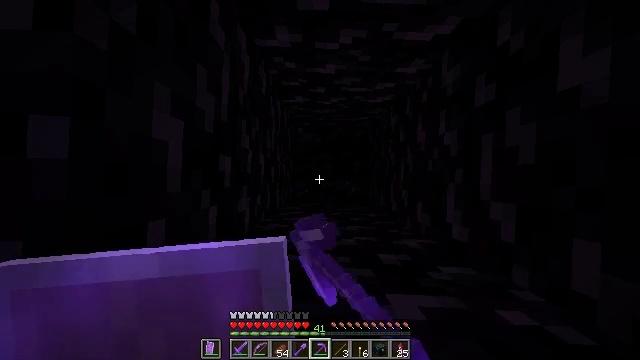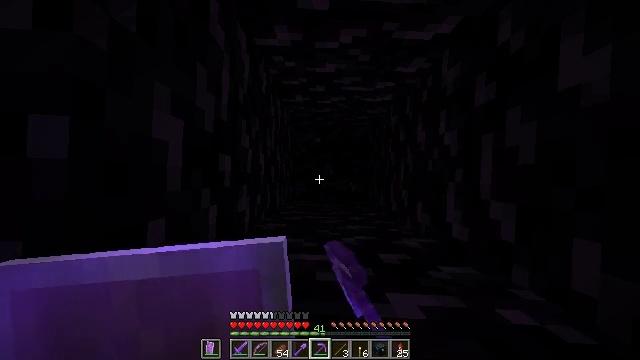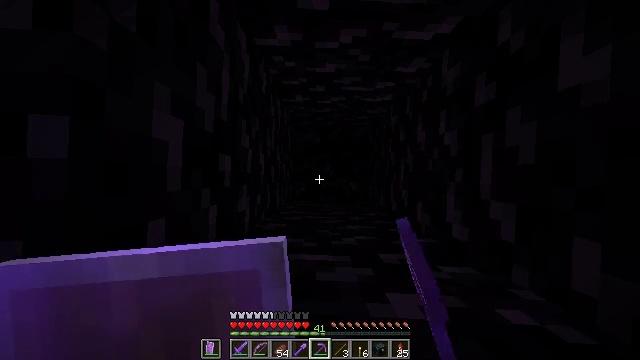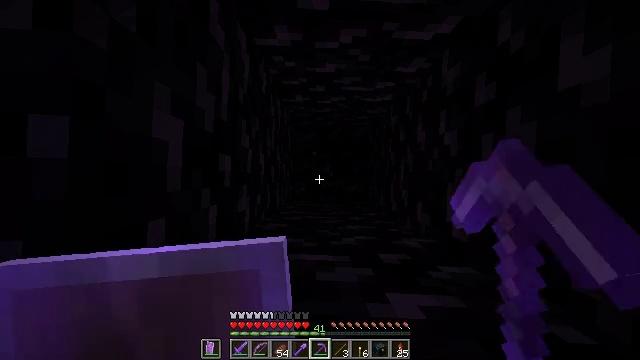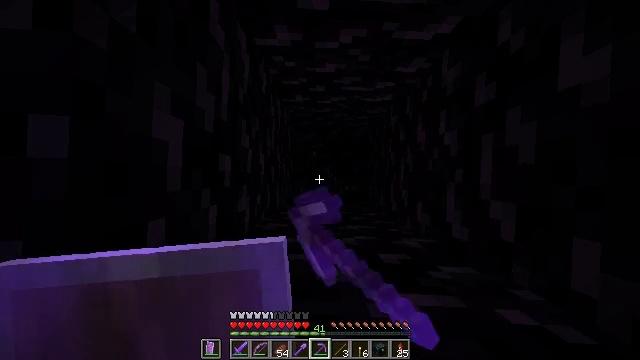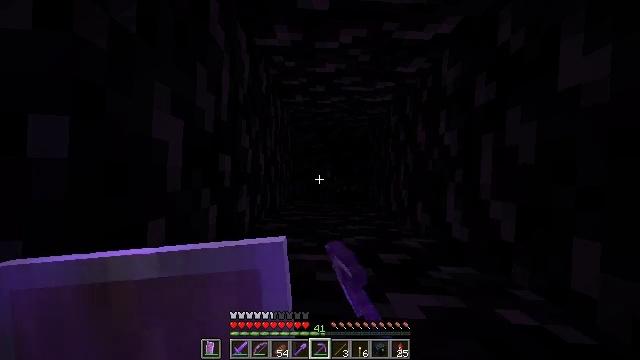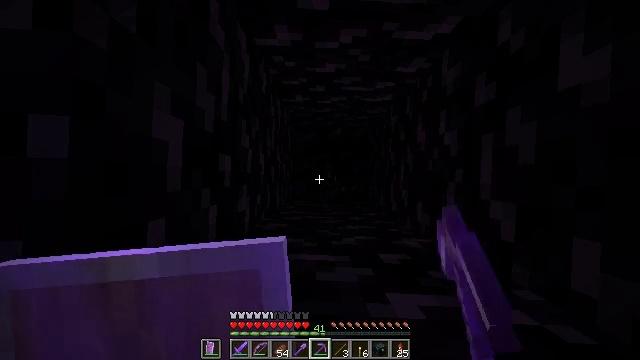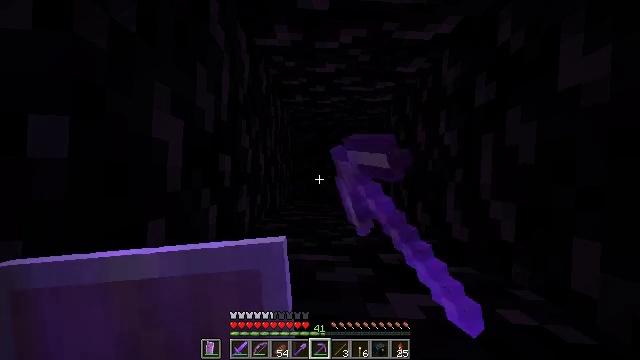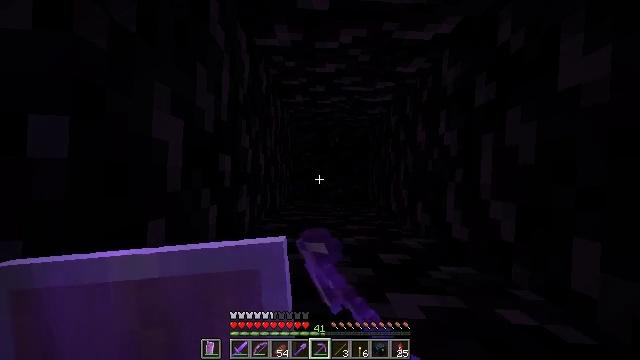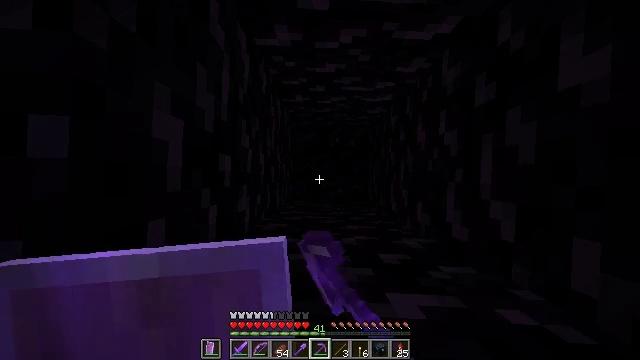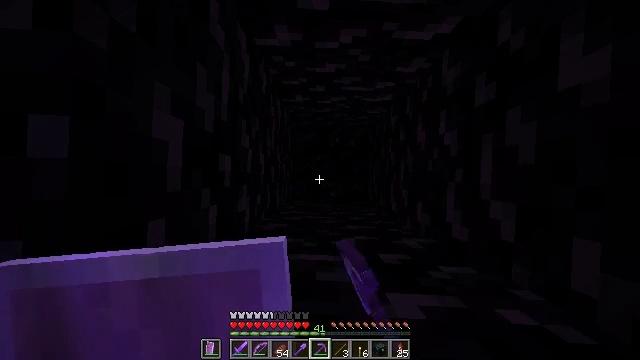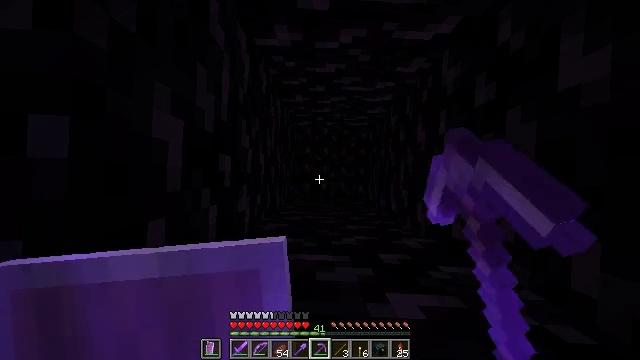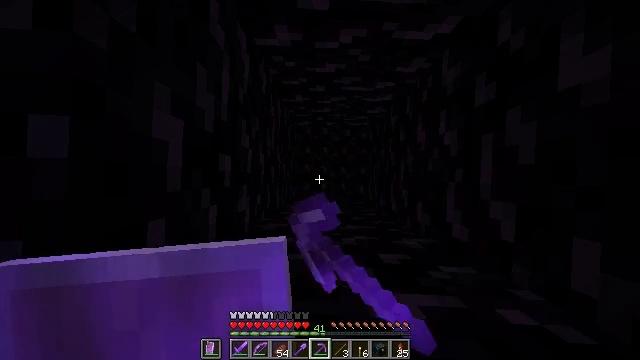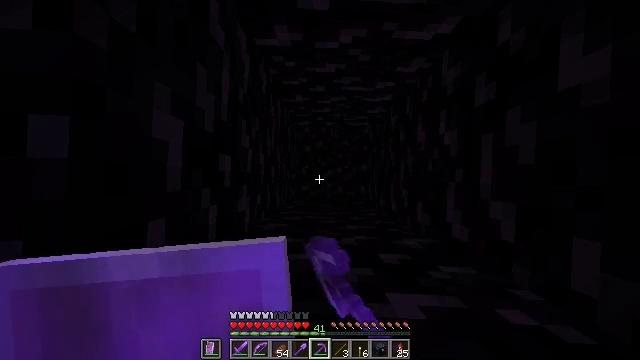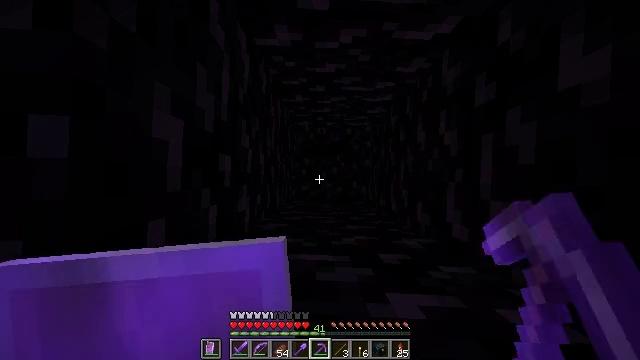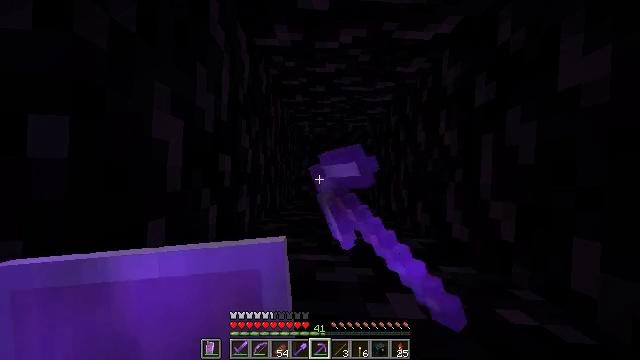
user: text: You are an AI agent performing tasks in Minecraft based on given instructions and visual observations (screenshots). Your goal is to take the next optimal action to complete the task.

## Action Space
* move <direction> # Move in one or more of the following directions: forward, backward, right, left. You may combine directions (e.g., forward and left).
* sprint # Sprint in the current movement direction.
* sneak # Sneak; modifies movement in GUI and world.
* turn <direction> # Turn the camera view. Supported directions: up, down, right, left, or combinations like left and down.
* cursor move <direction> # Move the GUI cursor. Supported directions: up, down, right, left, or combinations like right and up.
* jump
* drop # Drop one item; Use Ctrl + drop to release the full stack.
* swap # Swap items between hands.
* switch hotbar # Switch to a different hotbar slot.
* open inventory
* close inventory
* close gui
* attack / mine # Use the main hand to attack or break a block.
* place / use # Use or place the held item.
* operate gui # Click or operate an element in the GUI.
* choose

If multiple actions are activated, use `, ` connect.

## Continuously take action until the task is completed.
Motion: motion action
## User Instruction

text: Collect obsidian for crafting.
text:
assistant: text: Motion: attack / mine
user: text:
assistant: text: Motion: attack / mine
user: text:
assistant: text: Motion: attack / mine
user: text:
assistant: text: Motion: attack / mine
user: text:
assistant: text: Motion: attack / mine
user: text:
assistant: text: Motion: attack / mine
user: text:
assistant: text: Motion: attack / mine
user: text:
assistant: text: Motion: attack / mine
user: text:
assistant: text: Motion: attack / mine
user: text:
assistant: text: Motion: attack / mine
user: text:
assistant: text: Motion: attack / mine
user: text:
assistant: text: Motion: attack / mine
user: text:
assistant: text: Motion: attack / mine
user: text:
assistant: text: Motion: attack / mine
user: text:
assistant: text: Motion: attack / mine
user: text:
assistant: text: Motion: attack / mine
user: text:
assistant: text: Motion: attack / mine
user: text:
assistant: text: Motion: attack / mine
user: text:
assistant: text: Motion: attack / mine
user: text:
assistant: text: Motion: attack / mine
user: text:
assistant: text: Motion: attack / mine
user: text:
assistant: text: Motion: attack / mine
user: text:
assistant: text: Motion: attack / mine
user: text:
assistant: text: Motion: attack / mine
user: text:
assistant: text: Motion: attack / mine
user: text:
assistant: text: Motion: attack / mine
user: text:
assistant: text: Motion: attack / mine
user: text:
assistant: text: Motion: attack / mine
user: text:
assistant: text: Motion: attack / mine
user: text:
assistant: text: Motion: attack / mine